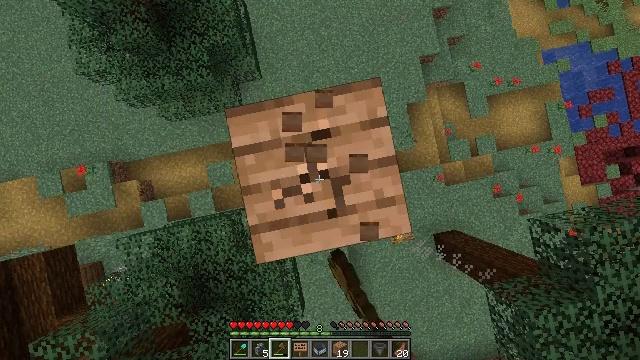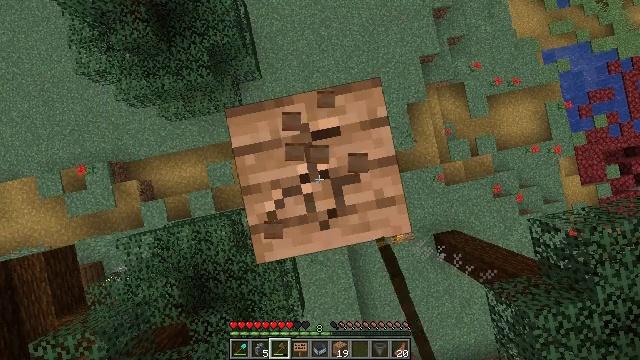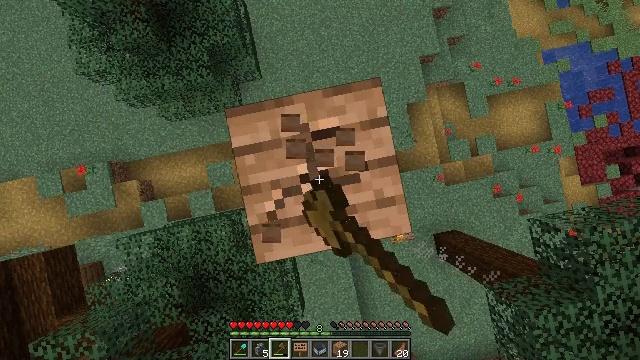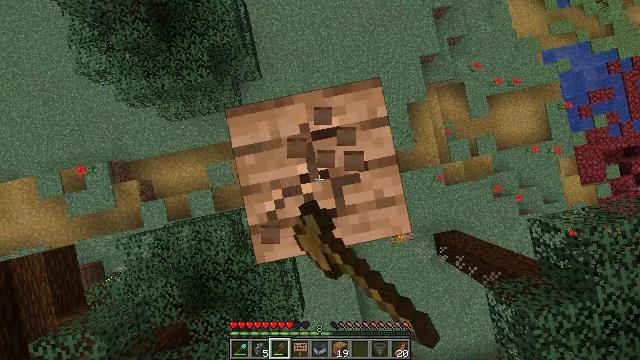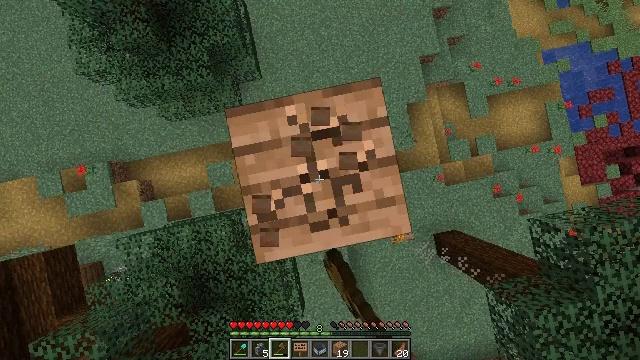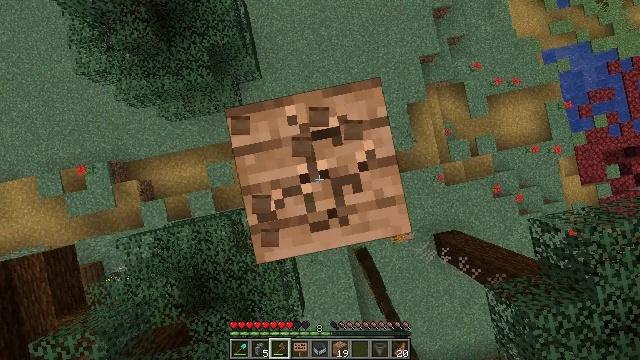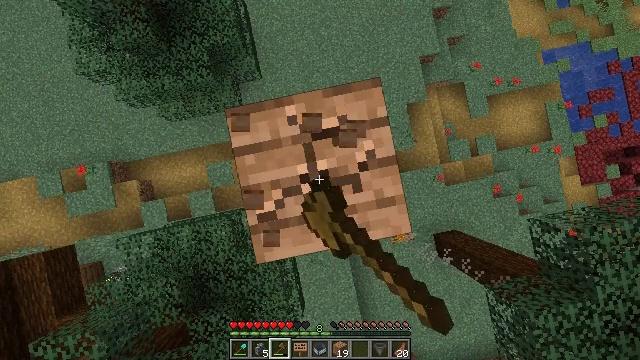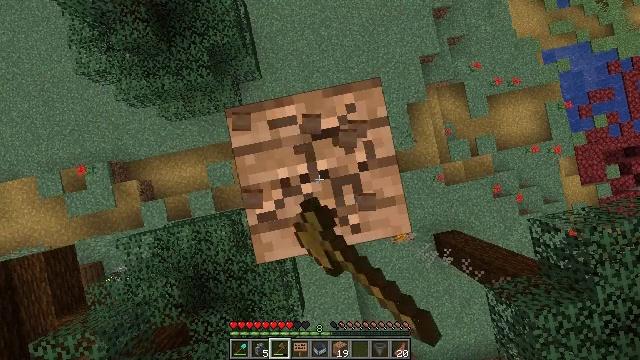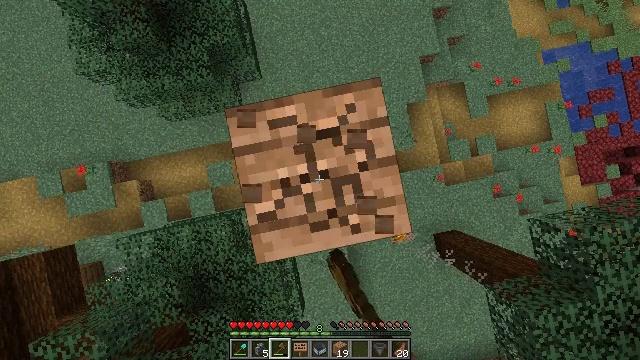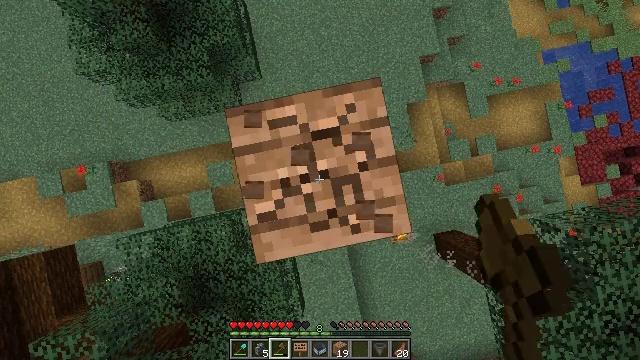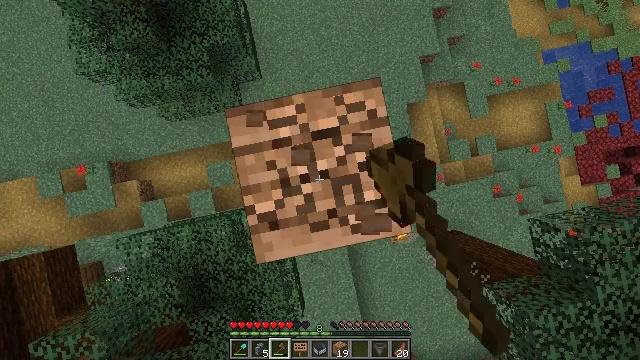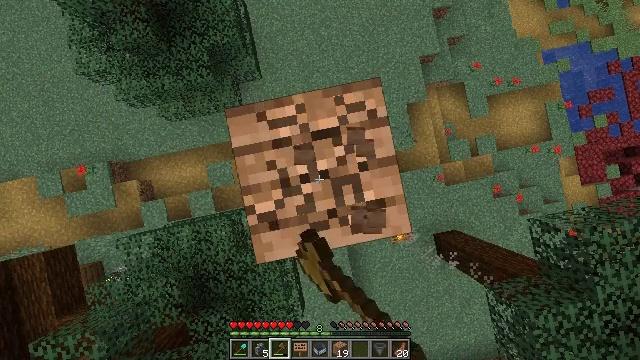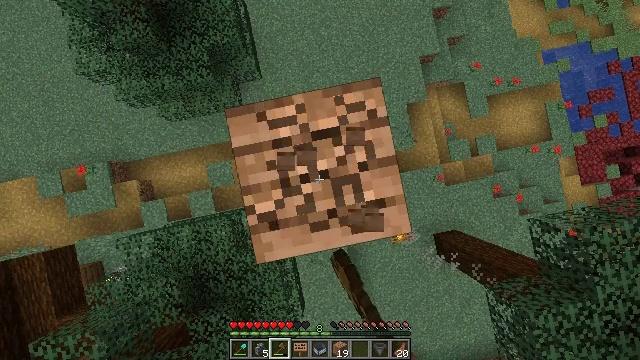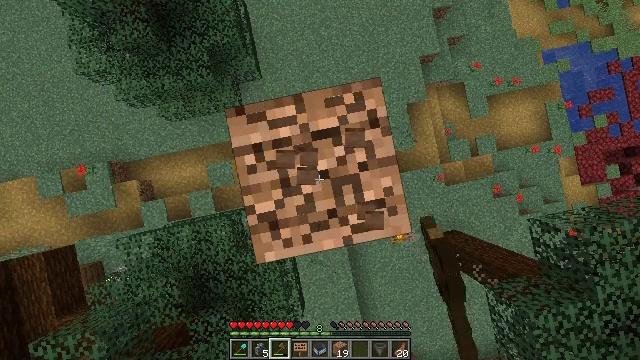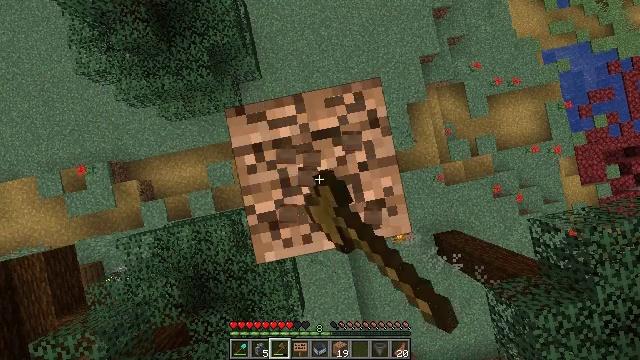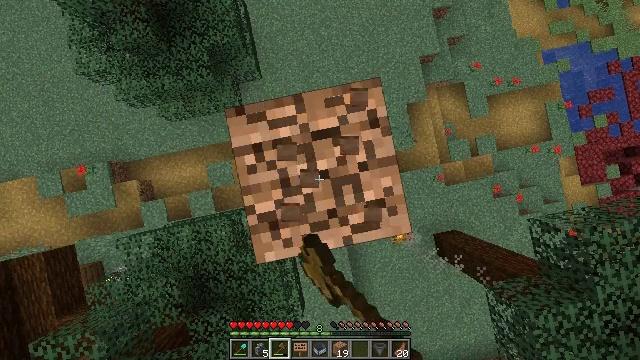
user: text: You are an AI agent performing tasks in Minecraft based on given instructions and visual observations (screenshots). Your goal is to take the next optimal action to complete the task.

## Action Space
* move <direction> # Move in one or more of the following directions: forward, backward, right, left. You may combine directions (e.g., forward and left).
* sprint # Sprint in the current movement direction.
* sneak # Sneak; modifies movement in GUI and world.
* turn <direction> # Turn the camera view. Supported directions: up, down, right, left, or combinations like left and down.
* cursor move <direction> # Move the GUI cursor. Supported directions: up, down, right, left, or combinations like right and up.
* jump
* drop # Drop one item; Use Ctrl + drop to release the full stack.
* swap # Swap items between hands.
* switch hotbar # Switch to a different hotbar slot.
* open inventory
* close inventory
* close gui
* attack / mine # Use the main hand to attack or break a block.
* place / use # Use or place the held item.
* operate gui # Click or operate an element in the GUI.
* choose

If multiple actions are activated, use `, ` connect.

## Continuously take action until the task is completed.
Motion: motion action
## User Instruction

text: Mine jungle planks from a structure.
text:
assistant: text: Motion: attack / mine
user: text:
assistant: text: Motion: attack / mine
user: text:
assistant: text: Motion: attack / mine
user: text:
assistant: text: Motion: attack / mine
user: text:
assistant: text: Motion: attack / mine
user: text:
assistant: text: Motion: attack / mine
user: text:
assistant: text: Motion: attack / mine
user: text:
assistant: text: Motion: attack / mine
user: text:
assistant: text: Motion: attack / mine
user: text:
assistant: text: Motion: attack / mine
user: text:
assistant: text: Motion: attack / mine
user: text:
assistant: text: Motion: attack / mine
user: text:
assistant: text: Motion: attack / mine
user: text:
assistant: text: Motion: attack / mine
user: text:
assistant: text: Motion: attack / mine
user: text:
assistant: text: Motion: attack / mine
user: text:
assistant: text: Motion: attack / mine
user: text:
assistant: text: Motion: attack / mine
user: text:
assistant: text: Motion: attack / mine
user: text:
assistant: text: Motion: attack / mine
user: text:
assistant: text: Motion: attack / mine
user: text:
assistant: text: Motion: attack / mine
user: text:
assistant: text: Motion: attack / mine
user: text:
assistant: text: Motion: attack / mine
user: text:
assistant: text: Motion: attack / mine
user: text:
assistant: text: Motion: attack / mine
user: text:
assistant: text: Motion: attack / mine
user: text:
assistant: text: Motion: attack / mine
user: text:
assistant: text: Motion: attack / mine
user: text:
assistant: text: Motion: attack / mine